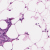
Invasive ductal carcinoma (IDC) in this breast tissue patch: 0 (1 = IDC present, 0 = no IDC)